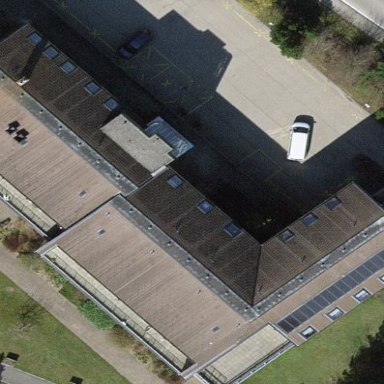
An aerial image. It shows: Hospital building.